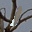
Label: 1